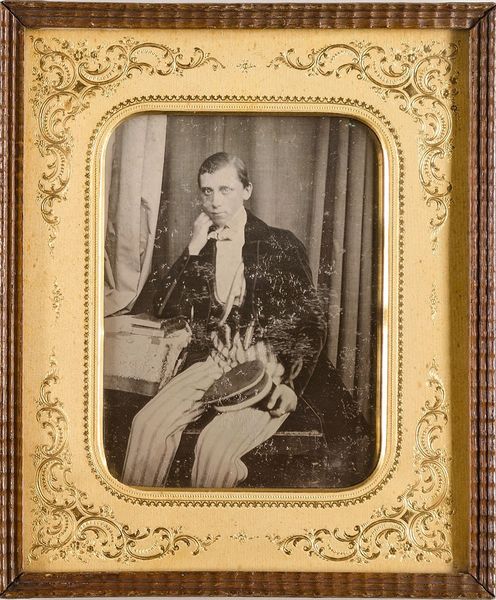
Titel: Der Student Edmund Johann Krüß (1824-1906)
Künstler: Andres Krüß
Standort: Hamburg
Institution: Museum für Kunst und Gewerbe Hamburg
Schlagwörter: mann, portrait, figur, foto, fotografie, photographie, photo, student, lichtbild, daguerreotypie, bildwerke, angewandte und bildende kunst, hessische systematik, porträt, porträtfotografie, porträtphotographie